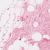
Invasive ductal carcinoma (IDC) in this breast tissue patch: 0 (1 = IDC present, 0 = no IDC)